Question: In Google's official codelab about sample, they've used 'ConflatedBroadcastChannel' to <URL>.
I've used the same technique in one of my side projects, and when resuming the listening activity, sometimes 'ConflatedBroadcastChannel' fires it's recent value, causing the execution of 'flatMapLatest' body without any change.
I think this is happening while the system collects the garbage since I can reproduce this issue by calling 'System.gc()' from another activity.

Here's the code
'''
class MainActivity : AppCompatActivity() {
override fun onCreate(savedInstanceState: Bundle?) {
super.onCreate(savedInstanceState)
setContentView(R.layout.activity_main)
val viewModel = ViewModelProvider(this).get(MainViewModel::class.java)
val tvCount = findViewById<TextView>(R.id.tv_count)
viewModel.count.observe(this, Observer {
tvCount.text = it
Toast.makeText(this, "Incremented", Toast.LENGTH_LONG).show();
})
findViewById<Button>(R.id.b_inc).setOnClickListener {
viewModel.increment()
}
findViewById<Button>(R.id.b_detail).setOnClickListener {
startActivity(Intent(this, DetailActivity::class.java))
}
}
}
'''
'''
class MainViewModel : ViewModel() {
companion object {
val TAG = MainViewModel::class.java.simpleName
}
class IncrementRequest
private var tempCount = 0
private val requestChannel = ConflatedBroadcastChannel<IncrementRequest>()
val count = requestChannel
.asFlow()
.flatMapLatest {
tempCount++
Log.d(TAG, "Incrementing number to $tempCount")
flowOf("Number is $tempCount")
}
.asLiveData()
fun increment() {
requestChannel.offer(IncrementRequest())
}
}
'''
'''
class DetailActivity : AppCompatActivity() {
override fun onCreate(savedInstanceState: Bundle?) {
super.onCreate(savedInstanceState)
setContentView(R.layout.activity_detail)
val button = findViewById<Button>(R.id.b_gc)
val timer = object : CountDownTimer(5000, 1000) {
override fun onFinish() {
button.isEnabled = true
button.text = "CALL SYSTEM.GC() AND CLOSE ACTIVITY"
}
override fun onTick(millisUntilFinished: Long) {
button.text = "${TimeUnit.MILLISECONDS.toSeconds(millisUntilFinished)} second(s)"
}
}
button.setOnClickListener {
System.gc()
finish()
}
timer.start()
}
}
'''
Here's the full source code :
<URL>
- -
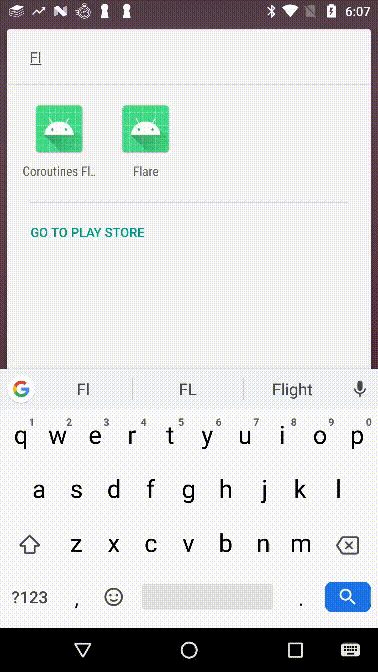
Answer: Quoting from the <URL>
> The problem here is that you are trying to use
'ConflatedBroadcastChannel' for events, while it is designed to
represent current state as shown in the codelab. Every time the
downstream 'LiveData' is reactivated it receives the most recent state
and performs the incrementing action. Don't use
'ConflatedBroadcastChannel' for events.To fix it, you can replace 'ConflatedBroadcastChannel' with
'BroadcastChannel<IncrementRequest>(1)' (non-conflated channel, which is
Ok for events to use) and it'll work as you expect it too.